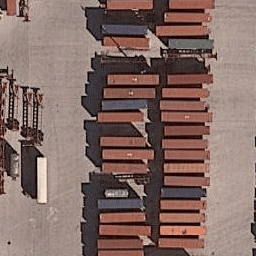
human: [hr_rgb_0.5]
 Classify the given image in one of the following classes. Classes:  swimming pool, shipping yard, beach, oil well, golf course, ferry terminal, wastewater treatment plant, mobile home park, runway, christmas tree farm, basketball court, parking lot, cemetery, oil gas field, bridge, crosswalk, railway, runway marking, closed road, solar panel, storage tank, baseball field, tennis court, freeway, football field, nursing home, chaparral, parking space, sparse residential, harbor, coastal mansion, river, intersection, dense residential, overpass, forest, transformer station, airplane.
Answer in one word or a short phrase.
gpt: shipping yard